Question: Customers say that they have problem with UI. Sometimes when they open popup menu and after it disappear grey area did not disappear. We use Swing and grey rectangle shown at popup place ('JPopupMenu').

I can't reproduce that problem. Where I can read about that?
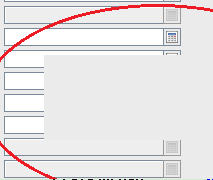
Answer: - not possible mixing AWT PopupMenu with any Swing JComponent directly and vice versa, reason misses methods for mixing 'AWT PopupMenu' with Swing Whatever and vice versa (aaaach why isn't the same implementations for rest of AWT and Swing J/Component too)- out of EDT hasn't nothing to do with image that you posted here, because both Popup and JPopup has implemented rellated methods from MOUSE_RIGHT_CLICK in the API correctly, only AWT PopupMenu will be displayed only on first monitor even container could be placed on 2nd or 3rd monitor, AFAIK fixed only for Swing JPopupMenu
if isn't there any event(s) in EDT for example after 30seconds EDT returns false, J/Popup works in all cases for Java6_019 or 22
'''
import java.awt.EventQueue;
import java.awt.Frame;
import java.awt.Label;
import java.awt.MenuItem;
import java.awt.PopupMenu;
import java.text.SimpleDateFormat;
import java.util.Date;
import java.util.concurrent.*;
import java.util.logging.Level;
import java.util.logging.Logger;
import javax.swing.*;
public class IsThereEDT {
private ScheduledExecutorService scheduler;
private AccurateScheduledRunnable periodic;
private ScheduledFuture<?> periodicMonitor;
private int taskPeriod = 30;
private SimpleDateFormat sdf = new SimpleDateFormat("HH:mm:ss");
private Date dateRun;
private JFrame frame1 = new JFrame("Frame 1");
private Frame frame2 = new Frame("Frame 2");
private PopupMenu popup1 = new PopupMenu();
public IsThereEDT() {
scheduler = Executors.newSingleThreadScheduledExecutor();
periodic = new AccurateScheduledRunnable() {
private final int ALLOWED_TARDINESS = 200;
private int countRun = 0;
private int countCalled = 0;
private int maxCalled = 10;
@Override
public void run() {
countCalled++;
if (countCalled < maxCalled) {
if (countCalled % 3 == 0) {
/*if (EventQueue.isDispatchThread()) {
SwingUtilities.invokeLater(new Runnable() {
@Override
public void run() {
//some stuff
}
});
} else {
try {
SwingUtilities.invokeAndWait(new Runnable() {
@Override
public void run() {
//some stuff
}
});
} catch (InterruptedException ex) {
Logger.getLogger(IsThereEDT.class.getName()).log(Level.SEVERE, null, ex);
} catch (InvocationTargetException ex) {
Logger.getLogger(IsThereEDT.class.getName()).log(Level.SEVERE, null, ex);
}
}*/
/*SwingUtilities.invokeLater(new Runnable() {
@Override
public void run() {
System.out.println("Push a new event to EDT");
frame1.repaint();
isThereReallyEDT();
}
});*/
} else {
if (this.getExecutionTime() < ALLOWED_TARDINESS) {
countRun++;
isThereReallyEDT(); // non on EDT
}
}
} else {
System.out.println("Terminating this madness");
System.exit(0);
}
}
};
periodicMonitor = scheduler.scheduleAtFixedRate(periodic, 0, taskPeriod, TimeUnit.SECONDS);
periodic.setThreadMonitor(periodicMonitor);
SwingUtilities.invokeLater(new Runnable() {
@Override
public void run() {
isThereReallyEDT();
Label label1 = new Label("Hello in frame 1");
for (int i = 1; i <= 5; i++) {
MenuItem menuItem = new MenuItem("item" + i);
popup1.add(menuItem);
}
label1.add(popup1);
frame1.setDefaultCloseOperation(JFrame.EXIT_ON_CLOSE);
frame1.add(label1);
frame1.pack();
frame1.setLocation(100, 100);
frame1.setVisible(true);
}
});
try {
Thread.sleep(1500);
} catch (InterruptedException ex) {
Logger.getLogger(IsThereEDT.class.getName()).log(Level.SEVERE, null, ex);
}
SwingUtilities.invokeLater(new Runnable() {
@Override
public void run() {
//frame2.setDefaultCloseOperation(Frame.EXIT_ON_CLOSE);
JLabel label2 = new JLabel("Hello in frame 2");
frame2.add(label2);
frame2.pack();
frame2.setLocation(200, 200);
frame2.setVisible(true);
isThereReallyEDT();
}
});
}
private void isThereReallyEDT() {
dateRun = new java.util.Date();
System.out.println(" Time at : " + sdf.format(dateRun));
if (EventQueue.isDispatchThread()) {
System.out.println("EventQueue.isDispatchThread");
} else {
System.out.println("There isn't Live EventQueue.isDispatchThread, why any reason for that ");
}
if (SwingUtilities.isEventDispatchThread()) {
System.out.println("SwingUtilities.isEventDispatchThread");
} else {
System.out.println("There isn't Live SwingUtilities.isEventDispatchThread, why any reason for that ");
}
System.out.println();
}
public static void main(String[] args) {
IsThereEDT isdt = new IsThereEDT();
}
}
abstract class AccurateScheduledRunnable implements Runnable {
private ScheduledFuture<?> thisThreadsMonitor;
public void setThreadMonitor(ScheduledFuture<?> monitor) {
this.thisThreadsMonitor = monitor;
}
protected long getExecutionTime() {
long delay = -1 * thisThreadsMonitor.getDelay(TimeUnit.MILLISECONDS);
return delay;
}
}
'''
-
a) your code doesn't add JMenuItem(s)
b) your code doesn't add JComponent(s)
c) maybe there are added Custom Component, then nobody knows